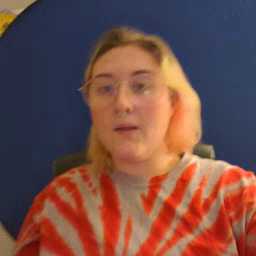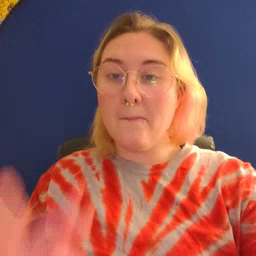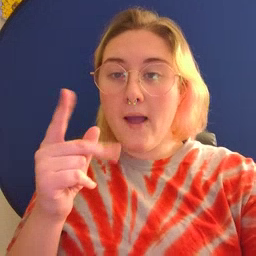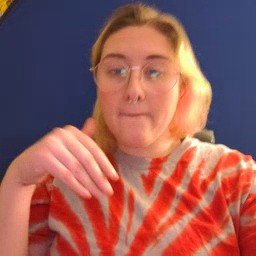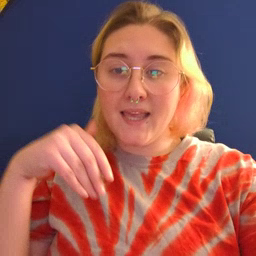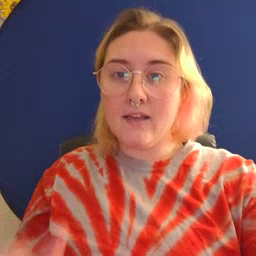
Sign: puppy